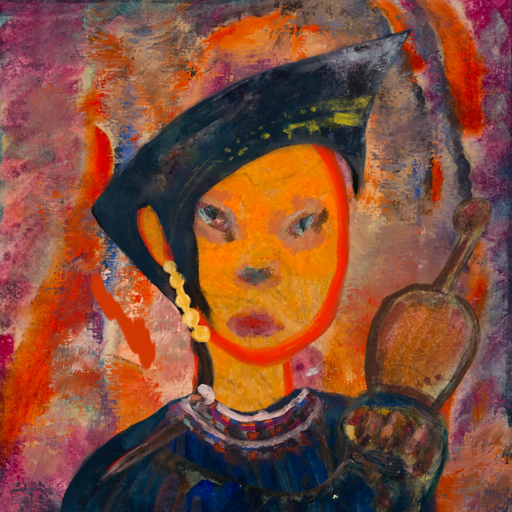
Background: Experience, Head And Neck Front: Sisters, Face Front: Boggyland, Bust: Pipe, Hair Front: Blank, Head Accessory: Irani, Second Necklace: Blank, Necklace: Hypocrite_1, Baby: Blank